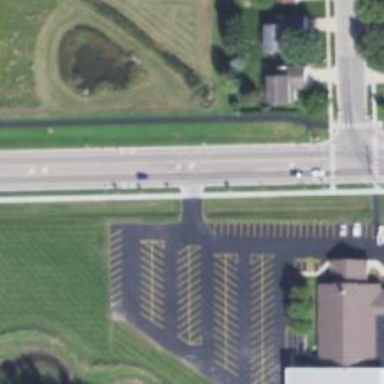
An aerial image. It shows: Asphalt driveway designated as service road.